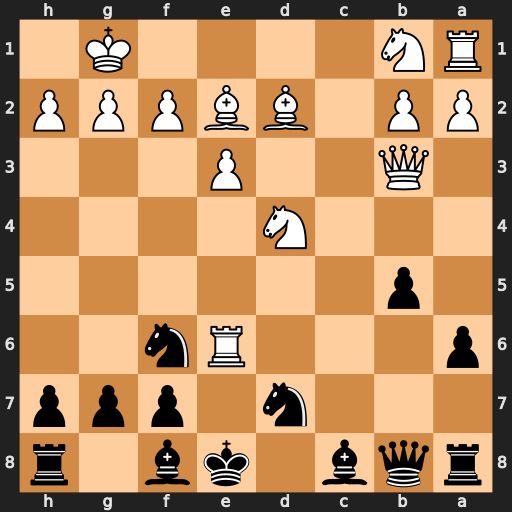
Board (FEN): rqb1kb1r/3n1ppp/p3Rn2/1p6/3N4/1Q2P3/PP1BBPPP/RN4K1
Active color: b
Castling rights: kq
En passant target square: -
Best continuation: fxe6 Qxe6+ Be7 Nf5 Qe5 Nxg7+ Kf8